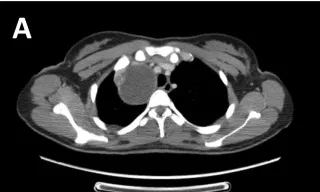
Chest CT in axial views of the heterogeneous right side anterior lateral mass.
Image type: radiology (ct)